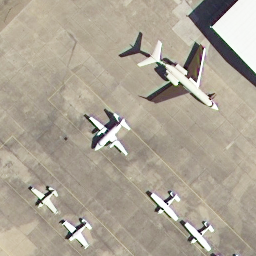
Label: airplane